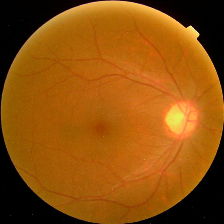
Diabetic retinopathy grade: No DR